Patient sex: M
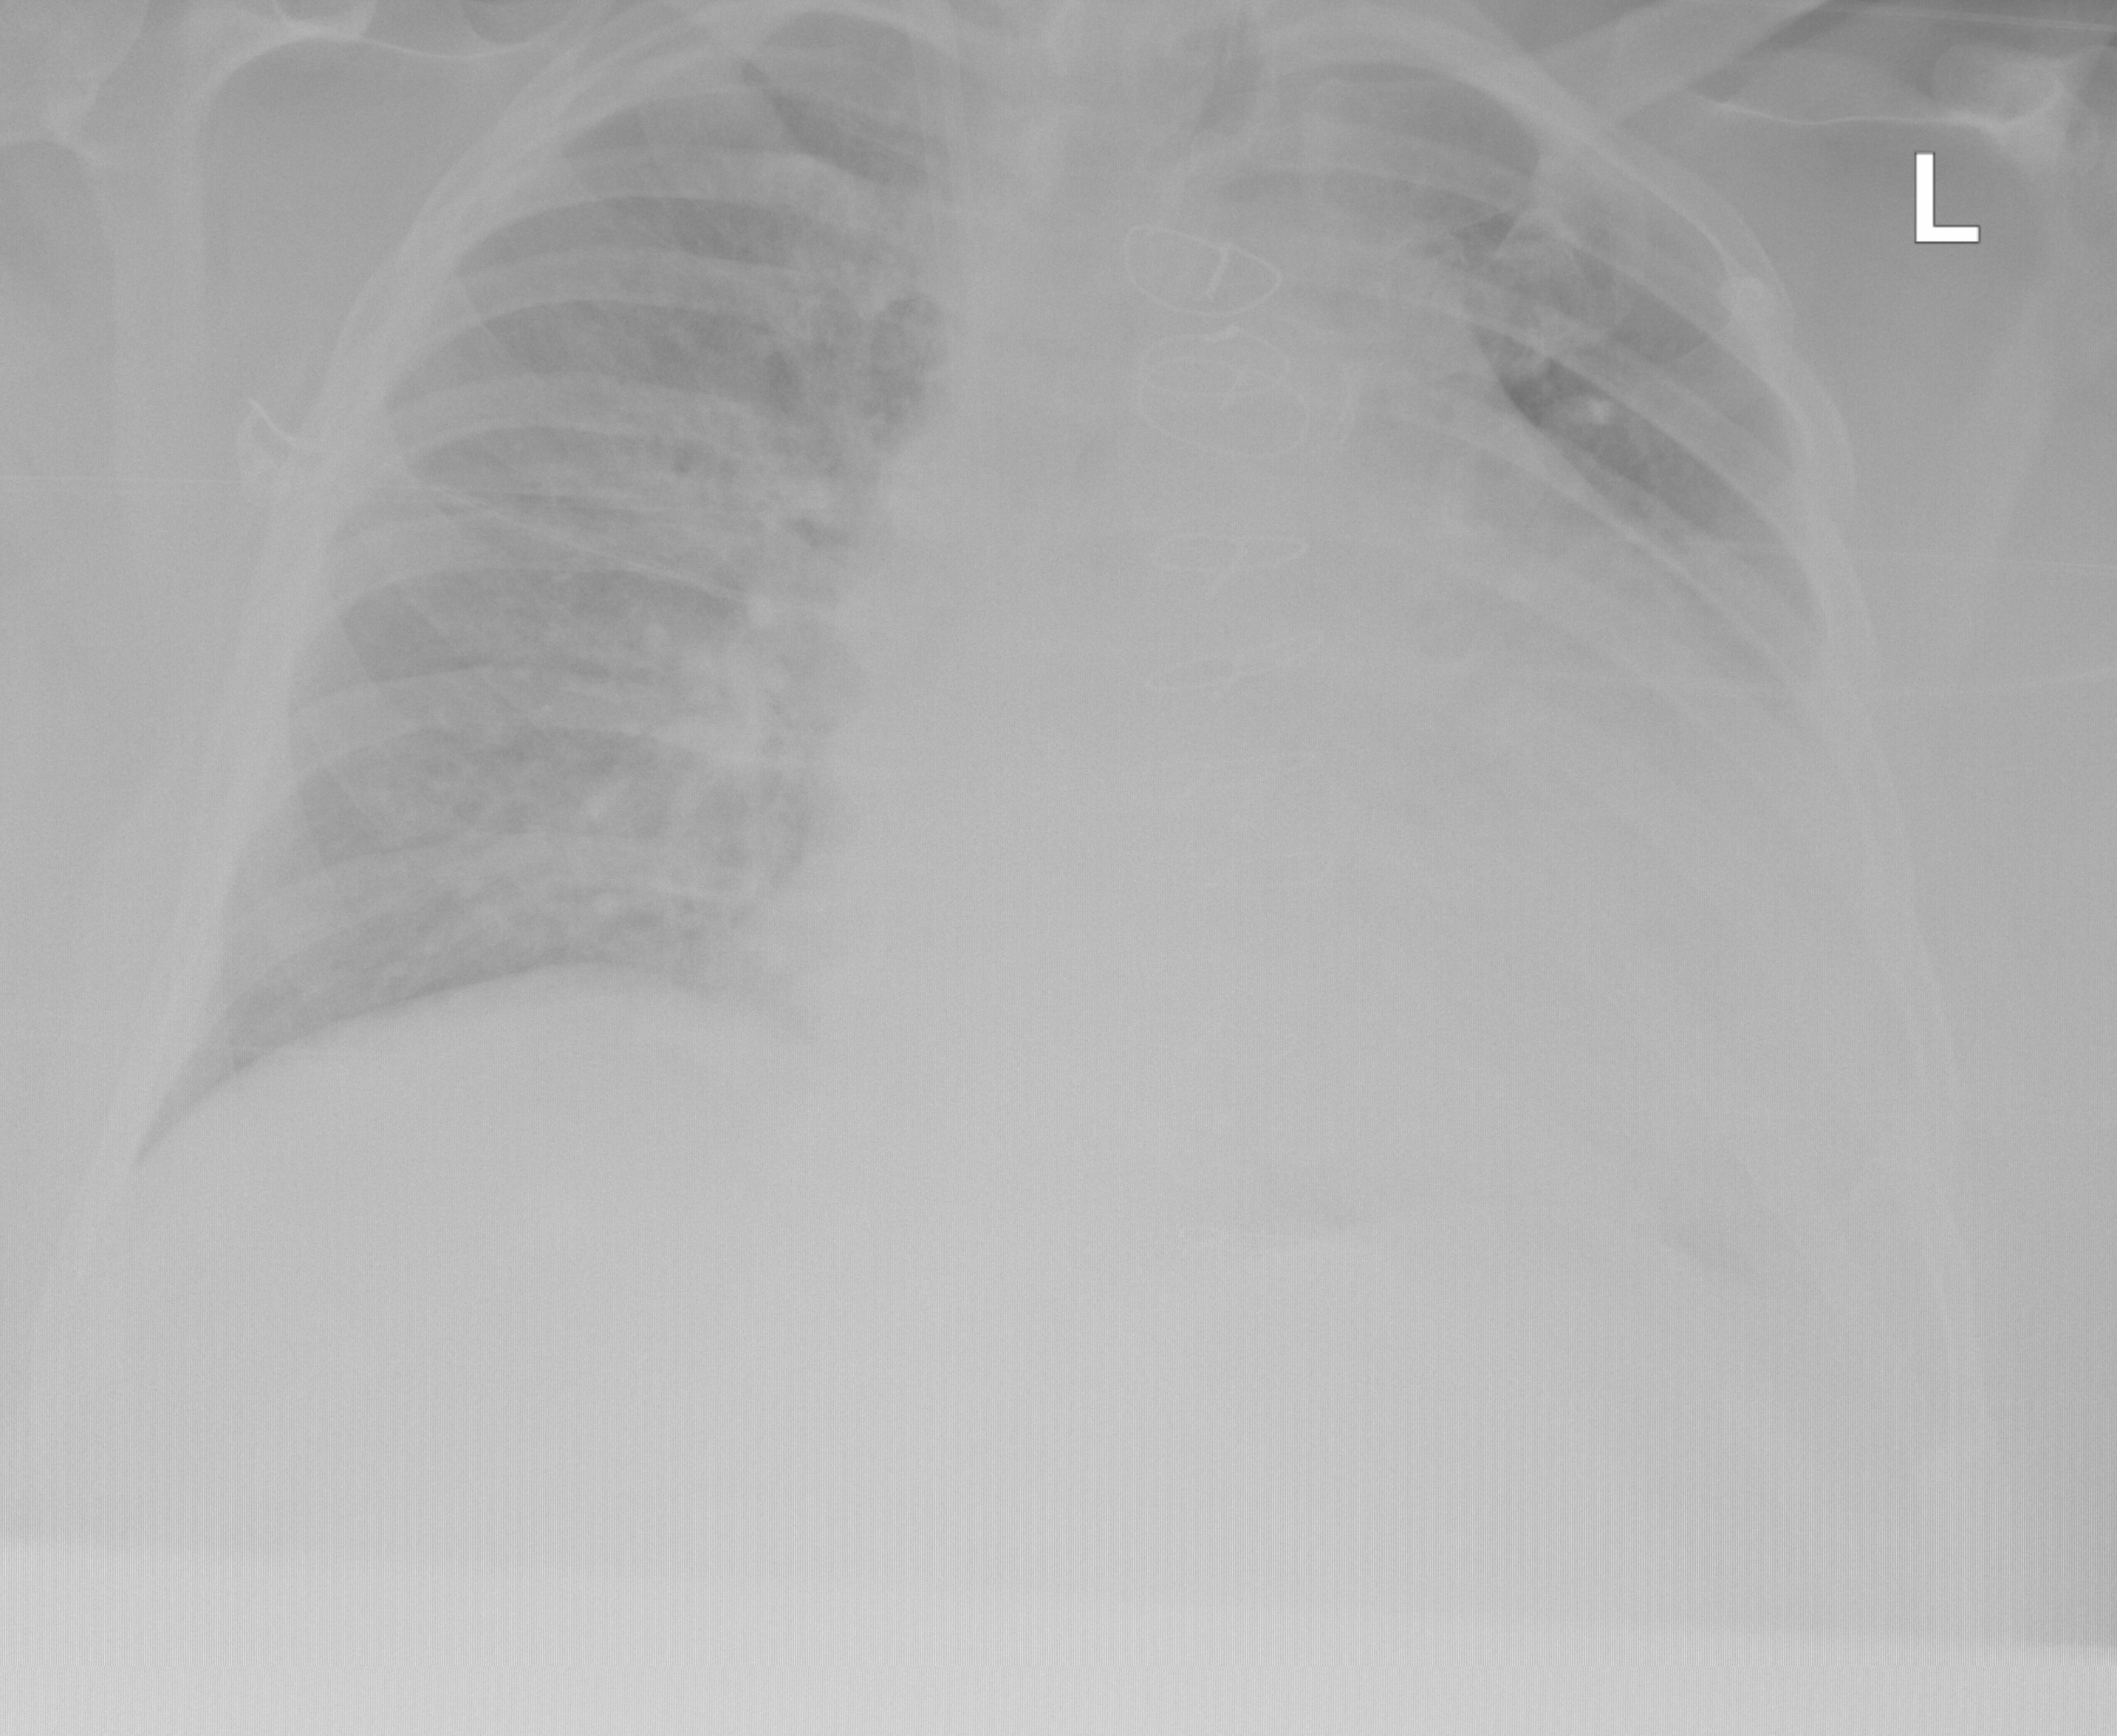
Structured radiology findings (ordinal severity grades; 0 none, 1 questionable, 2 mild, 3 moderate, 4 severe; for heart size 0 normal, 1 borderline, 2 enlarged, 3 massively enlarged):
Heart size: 3
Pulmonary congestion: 2
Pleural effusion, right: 0
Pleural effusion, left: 2
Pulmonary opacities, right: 2
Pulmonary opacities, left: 2
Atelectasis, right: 0
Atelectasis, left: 2